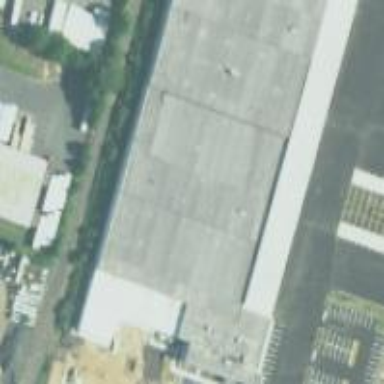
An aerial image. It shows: Warehouse.